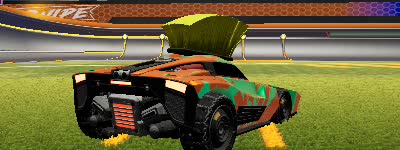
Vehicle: breakout